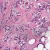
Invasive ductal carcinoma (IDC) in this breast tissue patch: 1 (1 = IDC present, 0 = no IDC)